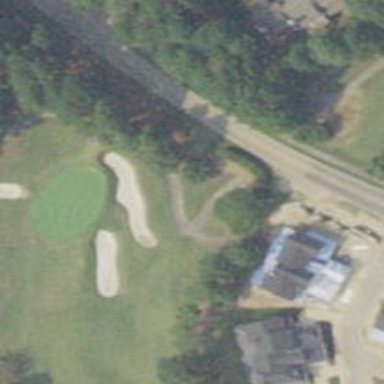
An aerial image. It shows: Golf cartpath that is also road path.